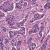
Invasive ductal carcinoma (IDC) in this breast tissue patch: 1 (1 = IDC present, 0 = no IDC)